九年级 · 画法几何学
(本小题 8.0 分)

直角三角形纸片的两直角边长分别为 6,8 , 现将 $\triangle A B C$ 如图所示那样折叠, 使点 $A$ 与点 $B$ 重合,折痕为 $D E$, 求 $\tan \angle C B E$ 的值.

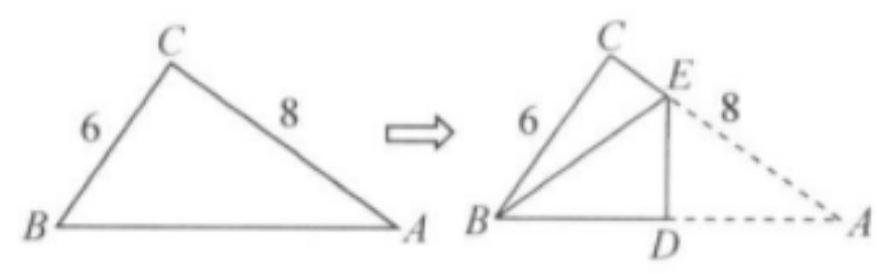
答案: 解: $\because A C=8, B C=6$,

$\therefore$ 由勾股定理得 $A B=10$,

由折叠可得 $A D=B D=5, A E=B E$,

设 $C E=x$, 则 $B E=A E=8-x$,

所以 $(8-x)^{2}=6^{2}+x^{2}$,

解得 $x=\frac{7}{4}$,

$\therefore \tan \angle C B E=\frac{C E}{B C}=\frac{\frac{7}{4}}{6}=\frac{7}{24}$.

【解析】本题主要考查了翻折变换, 勾股定理的应用, 解题的关键是熟练掌握翻折变换, 勾股定理的计算, 根据已知及翻折变换, 勾股定理的计算, 求出 $\tan \angle C B E$ 的值.